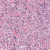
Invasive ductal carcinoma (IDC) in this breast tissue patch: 1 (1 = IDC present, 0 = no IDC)